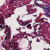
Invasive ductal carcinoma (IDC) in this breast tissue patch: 0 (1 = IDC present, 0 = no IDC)